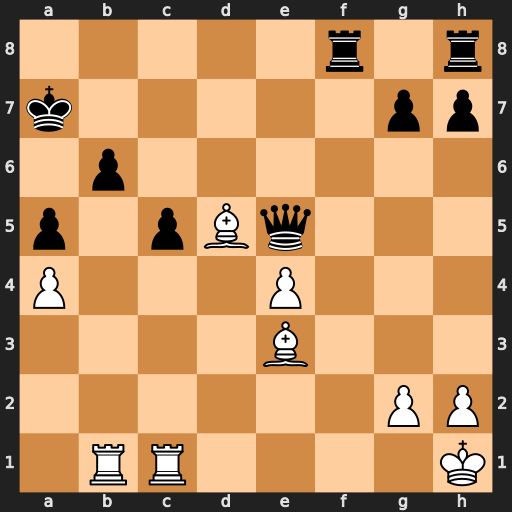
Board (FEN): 5r1r/k5pp/1p6/p1pBq3/P3P3/4B3/6PP/1RR4K
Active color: w
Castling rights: -
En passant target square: -
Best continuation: Rxc5 Rf1+ Rxf1 bxc5 Rf7+ Kb8 Bf4 Qxf4 Rxf4